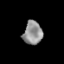
Tissue: lung
Cell type: Epithelial cells
Senescence score: 0.2026
Nuclear area (px): 435
Mean DAPI intensity: 145.529